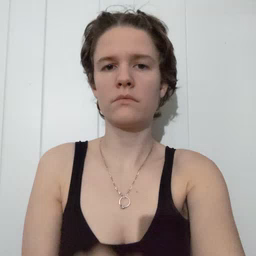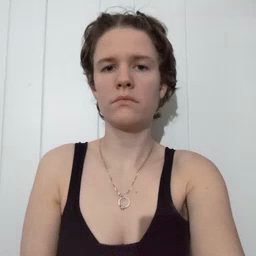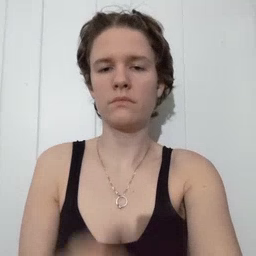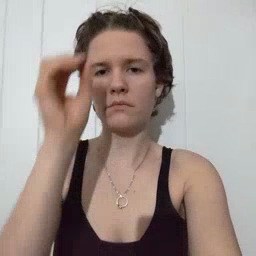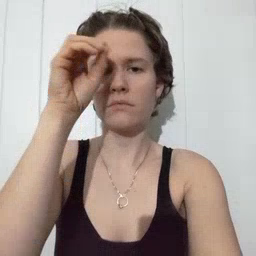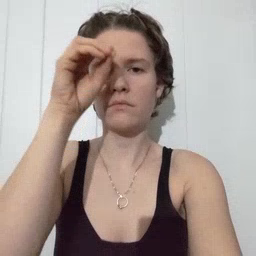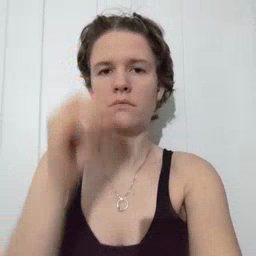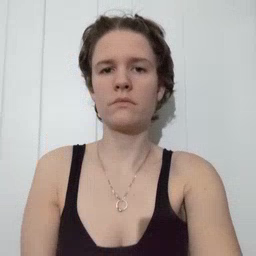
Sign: owl